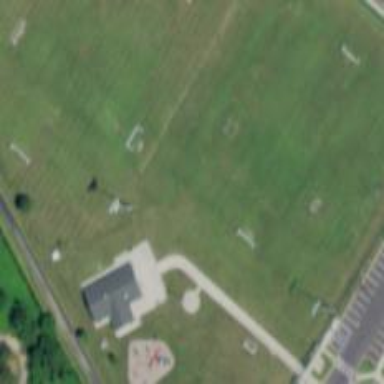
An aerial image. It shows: Soccer pitch for outdoor sports and leisure activities.